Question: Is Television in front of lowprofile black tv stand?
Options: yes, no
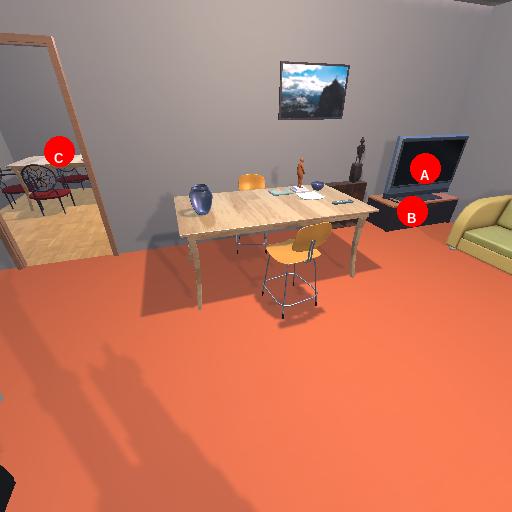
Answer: yes